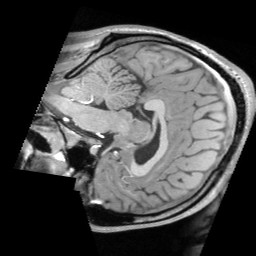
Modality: T1w
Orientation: sagittal